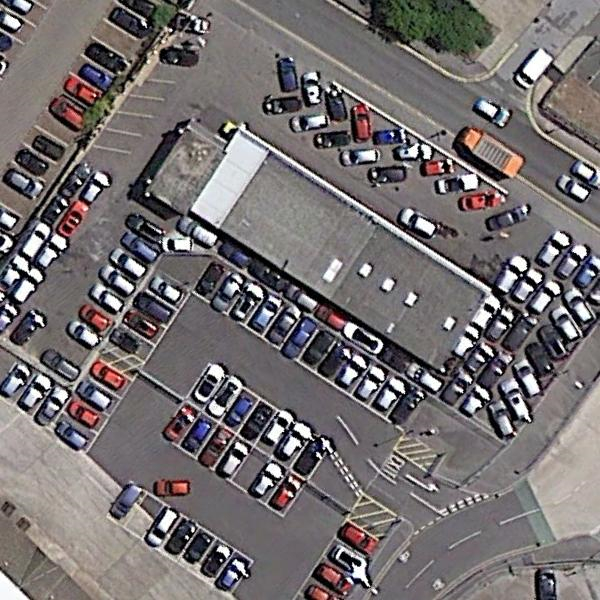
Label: Parking